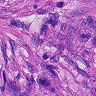
Metastatic tissue present: yes